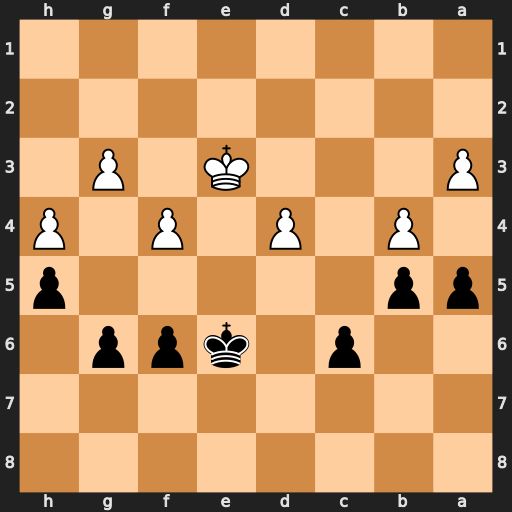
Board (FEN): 8/8/2p1kpp1/pp5p/1P1P1P1P/P3K1P1/8/8
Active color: b
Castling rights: -
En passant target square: -
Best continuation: axb4 axb4 Kd5 g4 hxg4 f5 gxf5 h5 Ke6 h6 Kf7 h7 Kg7 h8=Q+ Kxh8